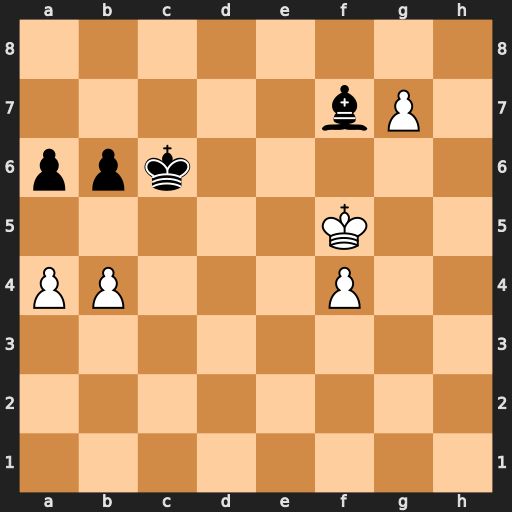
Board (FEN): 8/5bP1/ppk5/5K2/PP3P2/8/8/8
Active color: w
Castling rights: -
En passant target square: -
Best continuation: Kf6 Bg8 Ke7